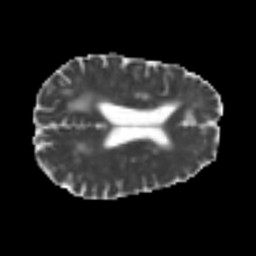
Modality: MD
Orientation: axial
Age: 56
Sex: male
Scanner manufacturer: siemens
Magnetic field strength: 3 T
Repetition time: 4.987 s
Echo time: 0.0792 s